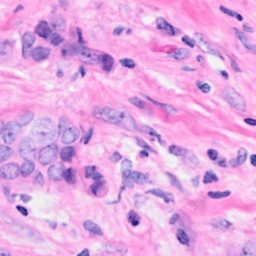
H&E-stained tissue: Breast